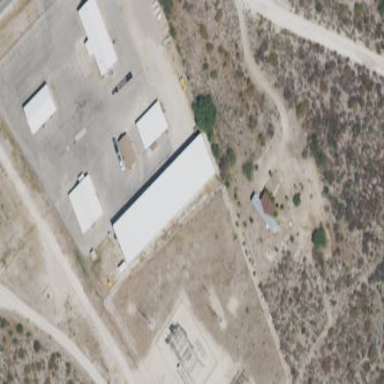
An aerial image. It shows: Chain link fence is in the scene.